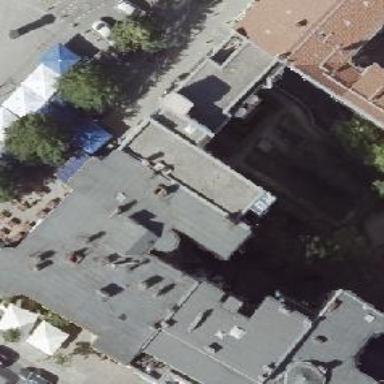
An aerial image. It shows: Cafe.